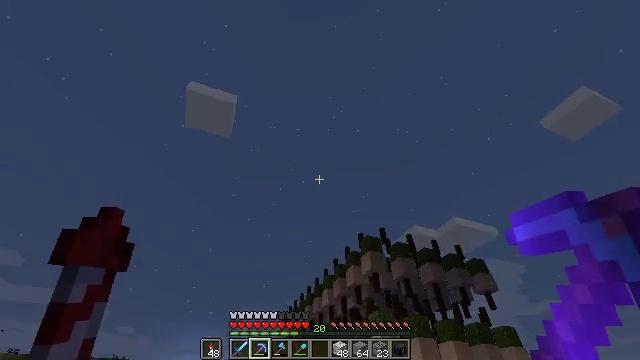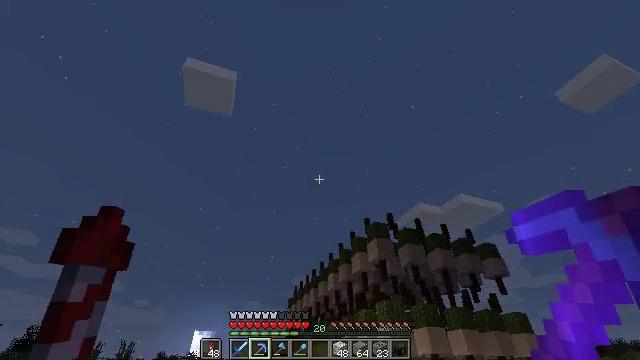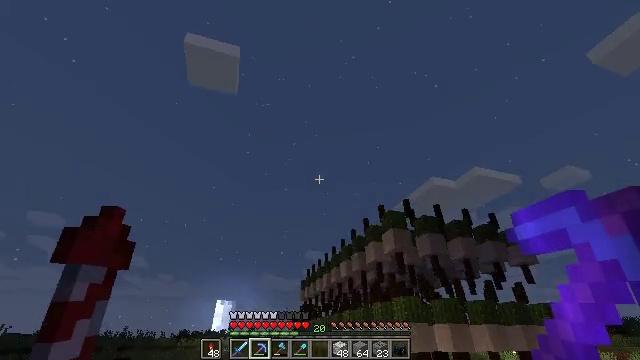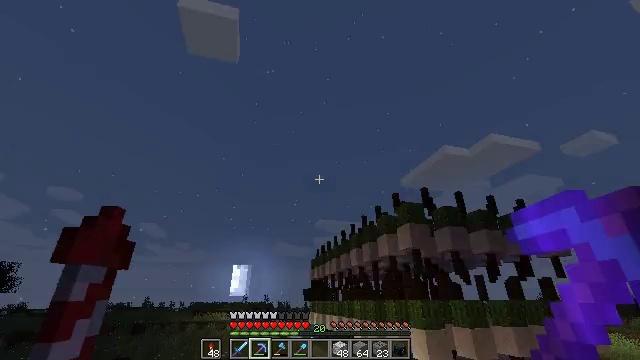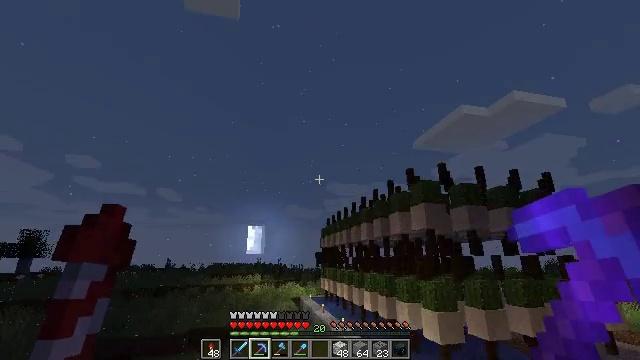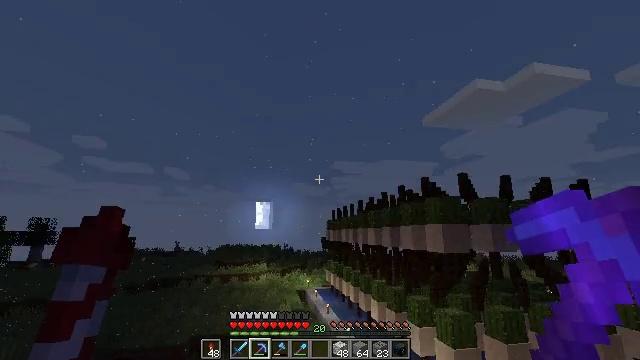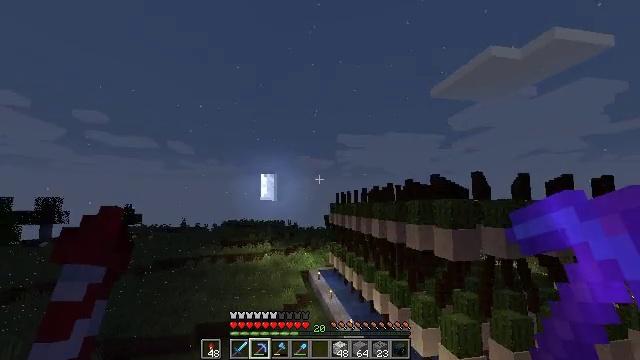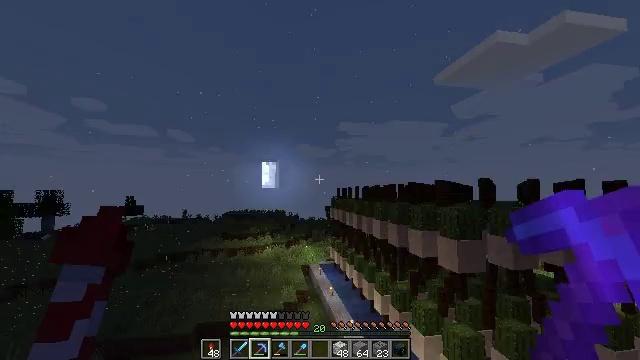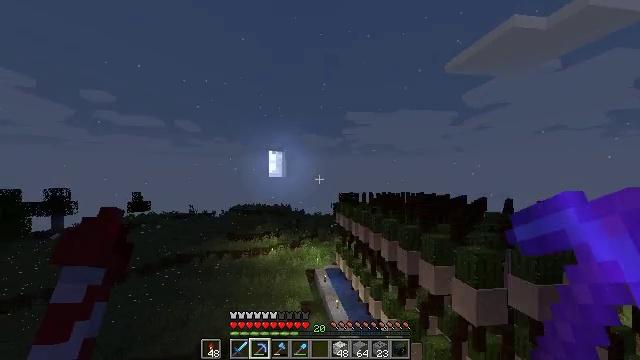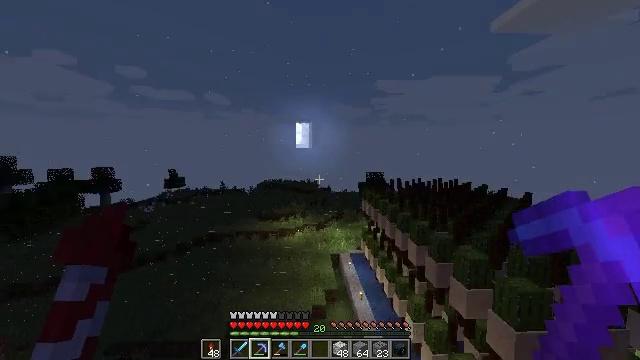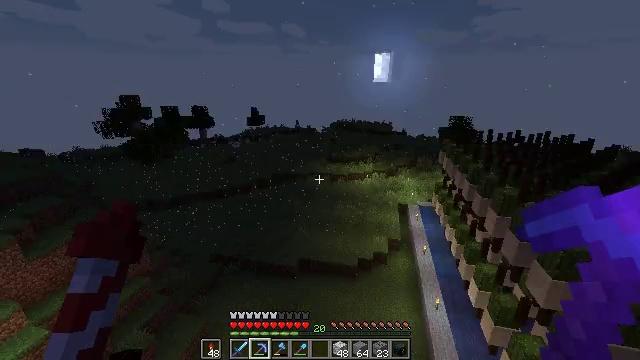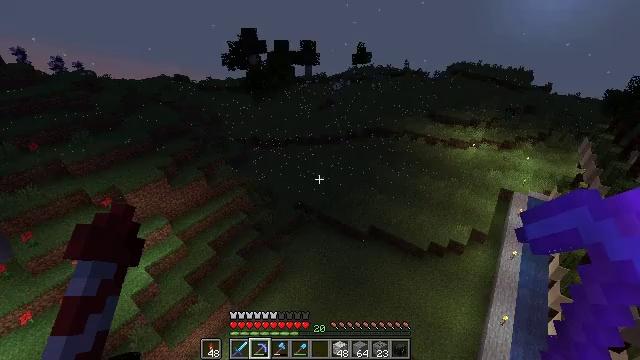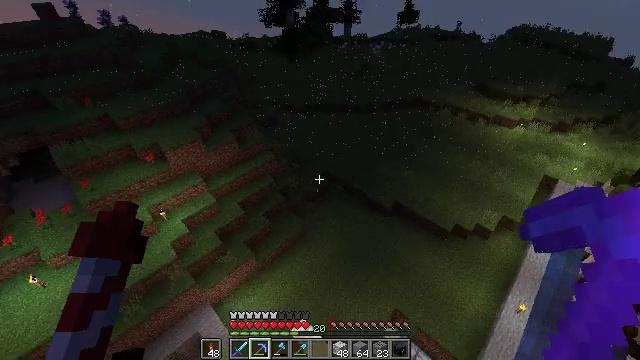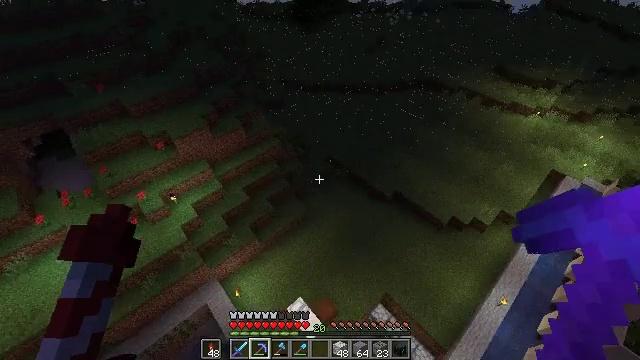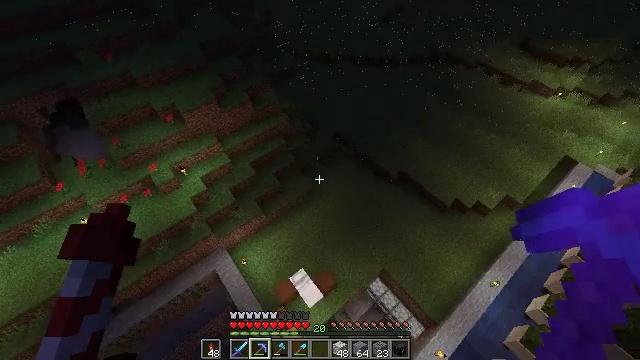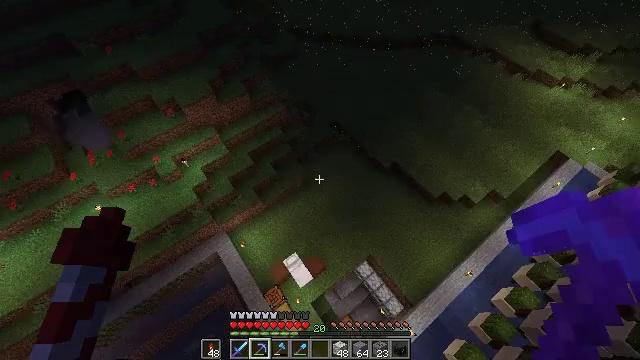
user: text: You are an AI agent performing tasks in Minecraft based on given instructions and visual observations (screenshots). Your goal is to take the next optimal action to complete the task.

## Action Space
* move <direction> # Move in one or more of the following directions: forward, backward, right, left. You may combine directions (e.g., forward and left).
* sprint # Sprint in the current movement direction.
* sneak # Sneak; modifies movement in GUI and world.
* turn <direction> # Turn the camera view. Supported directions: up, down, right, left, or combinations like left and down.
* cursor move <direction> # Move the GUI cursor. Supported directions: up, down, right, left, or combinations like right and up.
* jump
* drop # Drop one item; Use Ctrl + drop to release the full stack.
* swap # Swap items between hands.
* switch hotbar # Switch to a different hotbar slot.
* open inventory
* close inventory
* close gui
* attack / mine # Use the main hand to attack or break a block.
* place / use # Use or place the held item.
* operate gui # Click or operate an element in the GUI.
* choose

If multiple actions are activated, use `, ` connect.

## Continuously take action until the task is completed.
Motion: motion action
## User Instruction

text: Remove the white bed from its place.
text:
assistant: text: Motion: turn left and down
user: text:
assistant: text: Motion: turn left and down
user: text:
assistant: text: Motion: turn left and down
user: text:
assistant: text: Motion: turn left and down
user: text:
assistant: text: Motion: turn left and down
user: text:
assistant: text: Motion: turn down
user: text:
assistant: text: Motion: turn down
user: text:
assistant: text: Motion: turn left and down
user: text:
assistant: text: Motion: turn left and down
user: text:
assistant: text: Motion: turn left and down
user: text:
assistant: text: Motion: turn left and down
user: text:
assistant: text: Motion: turn left and down
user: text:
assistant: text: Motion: turn left and down
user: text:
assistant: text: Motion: turn left and down
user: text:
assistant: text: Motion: turn left and down
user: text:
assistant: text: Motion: turn left and down
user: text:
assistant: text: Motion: turn left and down
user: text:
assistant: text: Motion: turn left and down
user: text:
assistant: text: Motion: turn left and down
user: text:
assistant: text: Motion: turn left and down
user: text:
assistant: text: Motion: turn left and down
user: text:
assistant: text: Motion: turn left and down
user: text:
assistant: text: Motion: turn left and down
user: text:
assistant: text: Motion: turn left
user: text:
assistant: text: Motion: turn left
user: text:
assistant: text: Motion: turn left
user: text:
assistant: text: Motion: turn left
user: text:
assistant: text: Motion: turn left and down
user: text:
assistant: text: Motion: turn left and down
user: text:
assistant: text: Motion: turn left and down